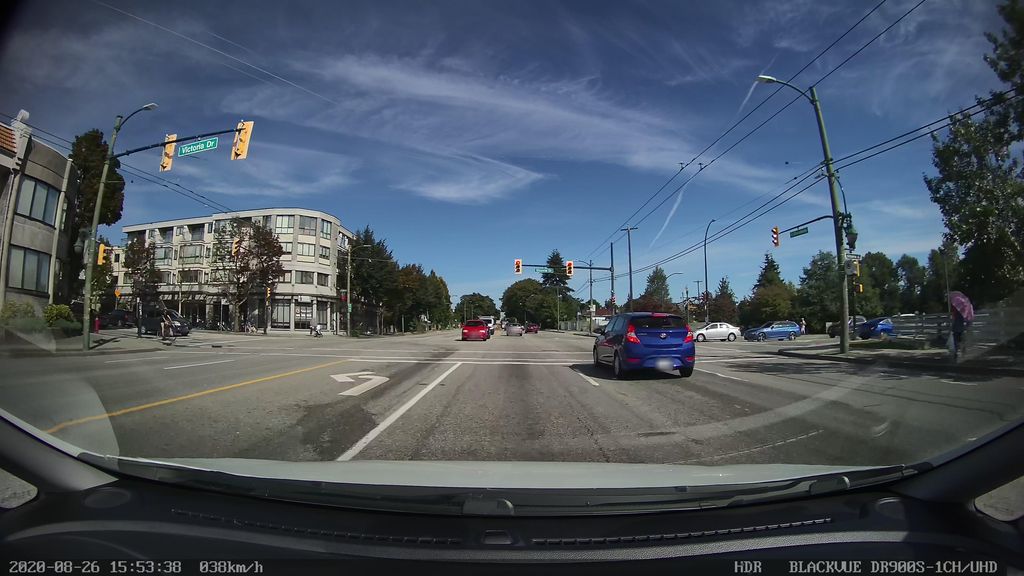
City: vancouver